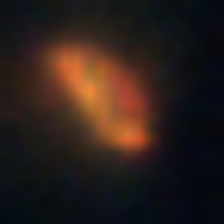
Taxon: Pennate
Group: Diatoms